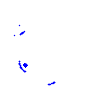
Particle: kaon